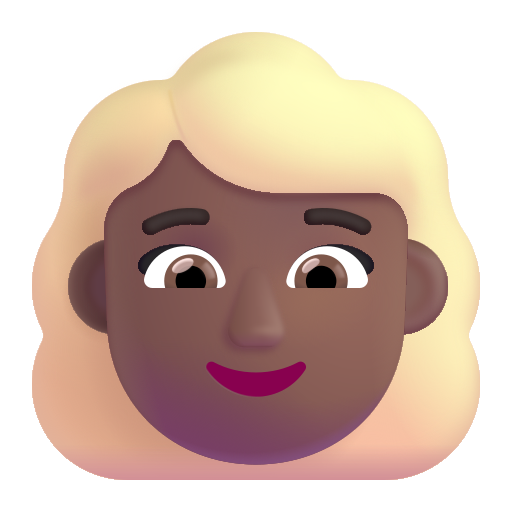
woman blonde hair color  dark